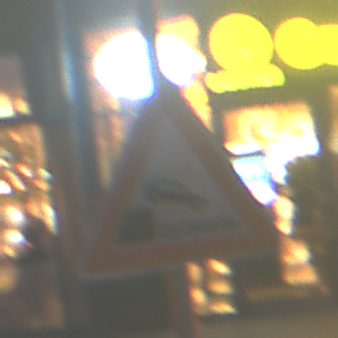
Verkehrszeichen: Ufer
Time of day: Night
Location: Outdoor (Urban)
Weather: PartlyCloudy
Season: NotSpecified
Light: Artificial